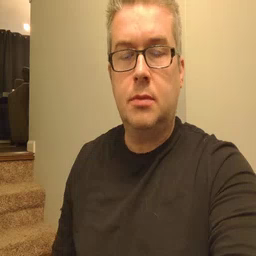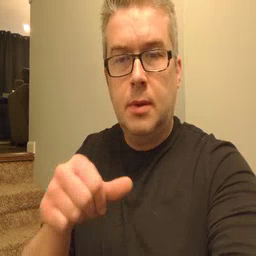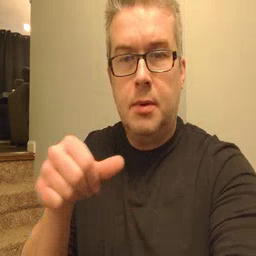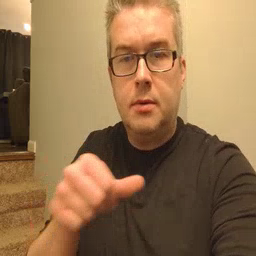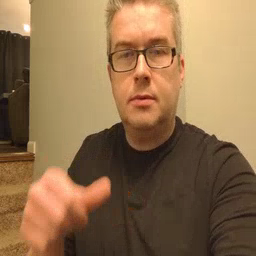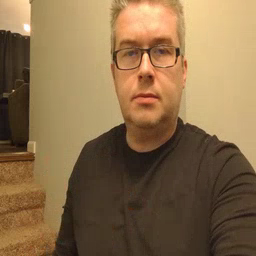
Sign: puzzle